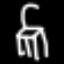
Label: chair